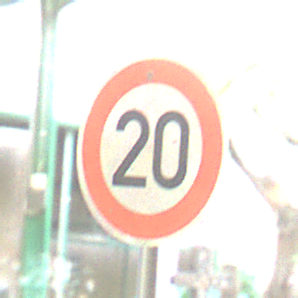
Verkehrszeichen: Geschwindigkeit20
Umgebung: Roofed, Special
Tageszeit: MorningAfternoon
Wetter: NotSpecified
Licht: Artificial
Jahreszeit: NotSpecified
Kontrast: MediumContrast